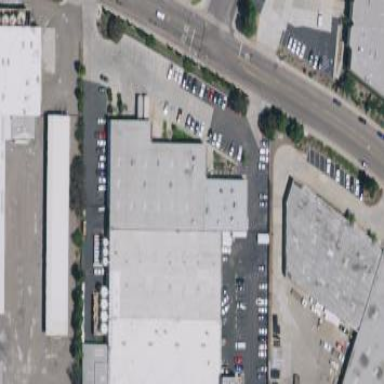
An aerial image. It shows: Industrial building.